Question: I'd like to ask something about Selenium library in Python.
I'm trying to open a webpage, directly log onto it, and access another webpage behind it (I wanted to navigate on the website after the login) with a Python script. I've found the following code on the Internet but I have a problem with the line:
'''
browser = webdriver.Firefox()
'''
It just opens a blank page in Firefox and it looks like the script get stuck with it and does nothing afterwards. I tried in the Python interpreter and it's the same, it opens a blank page in Firefox and I lose the hand (I can't enter other commands).
python interpreter blocked:

I'm using Selenium-3.3.1 and I work under CentOS 6.5.
Is it normal? Am I missing something obvious?
Here is my code:
'''
#!usr/bash/python
from selenium import webdriver
from selenium.webdriver.support import ui
from selenium.webdriver.common.keys import Keys
def loadedPage(browser):
return browser.find_element_by_tag_name("body") != None
browser = webdriver.Firefox() #supposedly just a firefox webdrive instance creation
browser.get("http://machine/machineDir/index.php")
wait = ui.WebDriverWait(browser, 10)
wait.until(loadedPage)
username=browser.find_element_by_id("username")
username.send_keys("userTest")
passwd=browser.find_element_by_id("password")
passwd.send_keys("userTestpass")
passwd.send_keys(Keys.RETURN)
'''
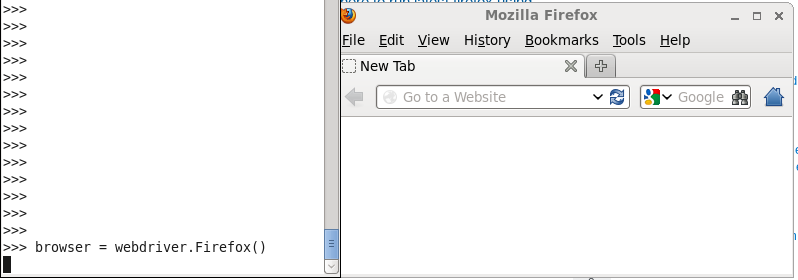
Answer: I fixed it using the right version of Selenium for my old Firefox.
- -